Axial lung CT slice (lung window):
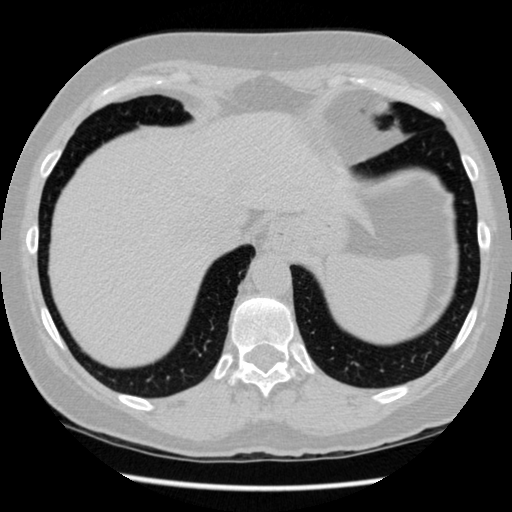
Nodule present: no